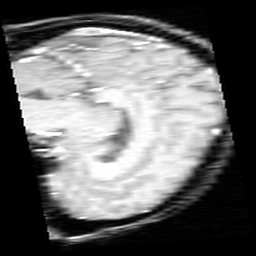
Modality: inplaneT1
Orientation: sagittal
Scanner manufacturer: ge
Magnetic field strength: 3 T
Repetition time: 0.2 s
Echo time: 0.0036 s